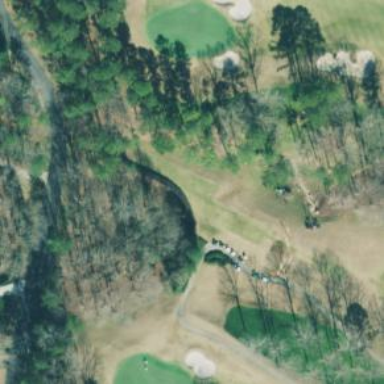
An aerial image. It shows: Golf tee.